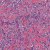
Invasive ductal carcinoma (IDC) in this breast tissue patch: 1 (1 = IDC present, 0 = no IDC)